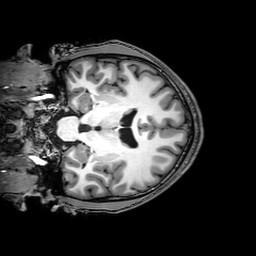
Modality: T1w
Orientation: coronal
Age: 24
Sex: male
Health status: healthy
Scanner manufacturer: philips
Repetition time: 0.008175 s
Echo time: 0.00375 s